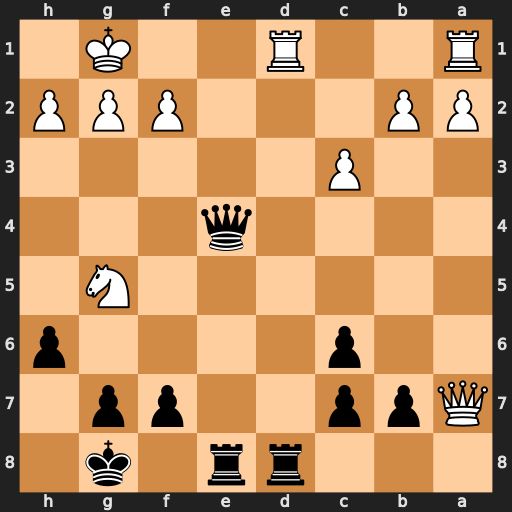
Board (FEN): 3rr1k1/Qpp2pp1/2p4p/6N1/4q3/2P5/PP3PPP/R2R2K1
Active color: b
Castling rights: -
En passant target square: -
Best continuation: Rxd1+ Rxd1 Qe1+ Rxe1 Rxe1#